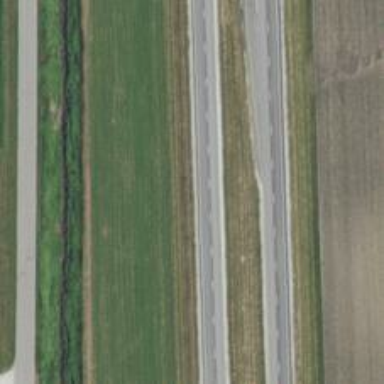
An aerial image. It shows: Trunk highway with expressway features.